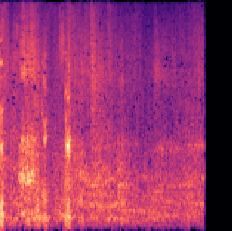
Sound class: Pig